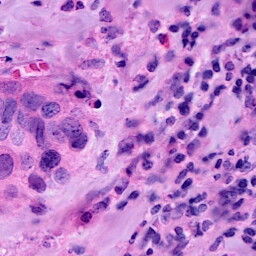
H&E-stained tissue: Breast